Question: How do I change the style of the arrows on the Superfish menu? I can't find any styles anywhere but my layout stylesheet and it has nothing defining the arrows.
The second level menu has the sf-arrows class and it shows a down arrow vs. a right arrow like the third level.
How can I change the arrow style for the second level to a right arrow?

'''
<ul class="sf-menu fixed" id="menu">
<li class="current">
<a href="index.html">Home</a>
</li>
<li>
<a href="#">About us</a>
</li>
<li class="dropdown">
<a href="#">Courses</a>
<ul class="sf-arrows">
<li class="dropdown">
<a href="/courses">Classroom Courses</a>
<ul>
<li class="dropdown wide">
<a href="/courses/CIC/">Certified Insurance Counselors (CIC)</a>
<ul>
<li><a href="/courses/CIC/cic_personal_lines">CIC Personal Lines</a></li>
<li><a href="/courses/CIC/commercial_casualty11">CIC Commercial Casualty</a></li>
<li><a href="/courses/CIC/commercial_property">CIC Commercial Property</a></li>
<li><a href="/courses/CIC/life_and_health">CIC Life &amp; Health</a></li>
<li><a href="/courses/CIC/agency_management">CIC Agency Management</a></li>
</ul>
</li>
<!-- MANY MORE ITEMS HERE -->
</ul>
</li>
<li class="dropdown">
<a href="#">Online Courses</a>
<ul>
<li class="wide"><a href="/online_courses/self_study/self_study">Self-Paced Online Courses</a></li>
<li class="wide"><a href="/online_courses/online_classroom">Instructor-Led Online Courses</a></li>
</ul>
</li>
<li>
<a href="#">In-House Courses</a>
</li>
</ul>
</li>
<li>
<a href="#">Schedule or Register</a>
</li>
'''
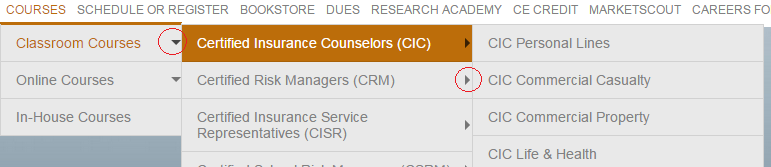
Answer: I've tested this on Superfish v 1.7.5.
This arrow is actually a border using opacity.
You just need to start it from the left instead of the top.
Replace in your superfish.css all the border-top for border-left.
Examples:
'''
border-top: 1px solid rgba(255,255,255,.5);
'''
must be replaced with:
'''
border-left: 1px solid rgba(255,255,255,.5);
'''
Also
'''
border-top-color: rgba(255,255,255,.5);
'''
must be replace with:
'''
border-left-color: rgba(255,255,255,.5);
'''
I believe this shall change the arrow orientation. I've tested here and apparently it has worked.
Edit:
The selectors I've changed here for it to work:
'''
.sf-menu a {
border-top: 1px solid #dFeEFF; /* fallback colour must use full shorthand */
border-top: 1px solid rgba(255,255,255,.5);
}
.sf-arrows .sf-with-ul:after {
border-top-color: #dFeEFF; /* edit this to suit design (no rgba in IE8) */
border-top-color: rgba(255,255,255,.5);
}
.sf-arrows > .sfHover > .sf-with-ul:after {
border-top-color: white; /* IE8 fallback colour */
}
'''